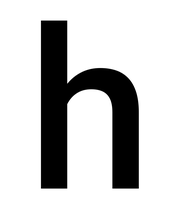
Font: Roboto_Medium